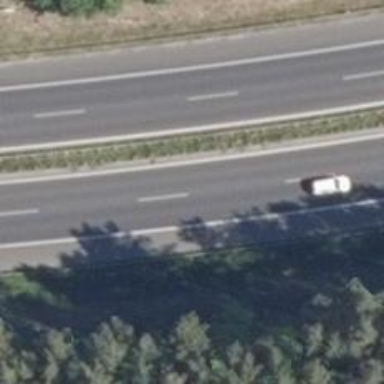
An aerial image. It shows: Asphalt road classified as trunk highway.